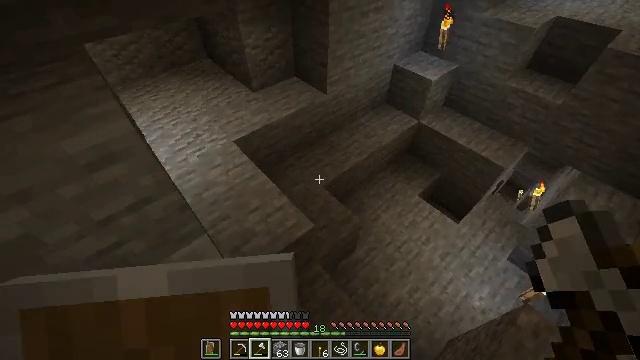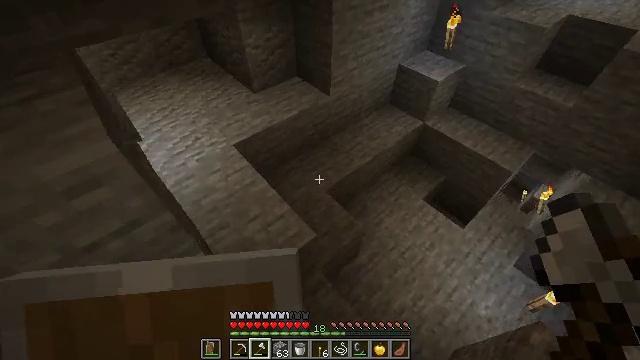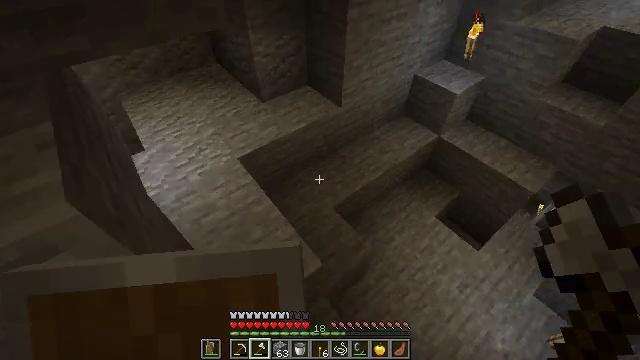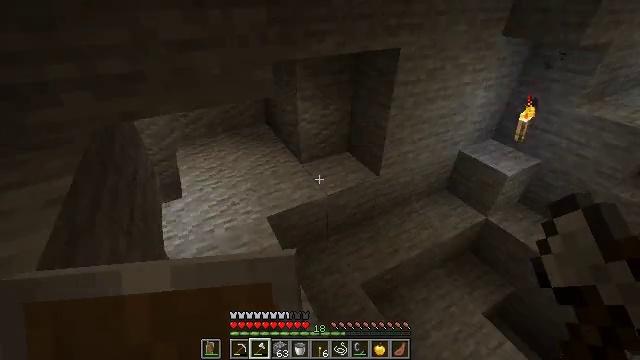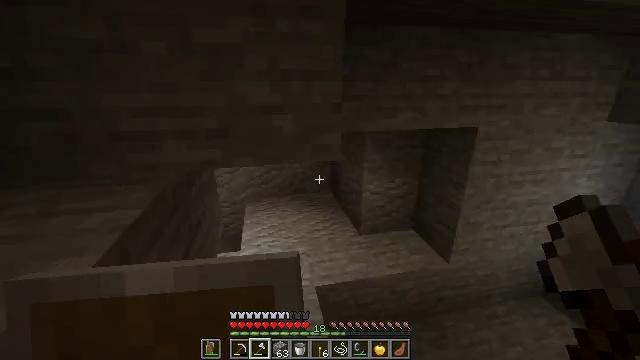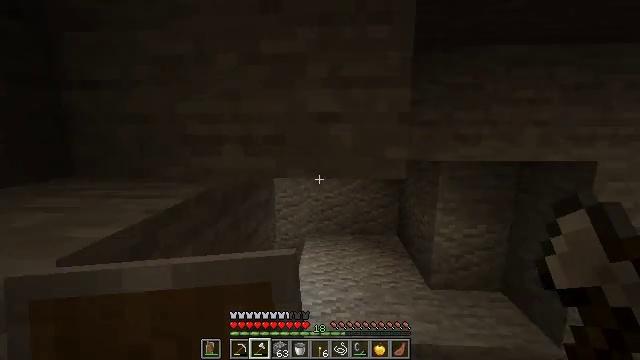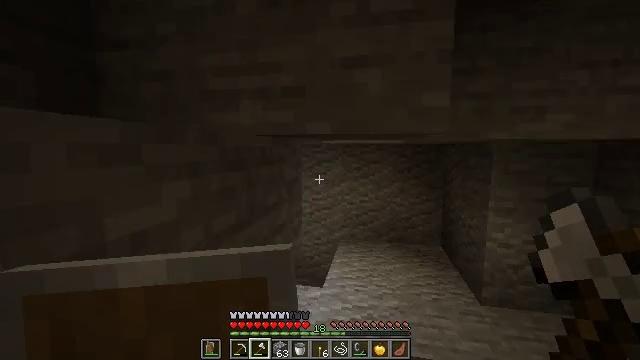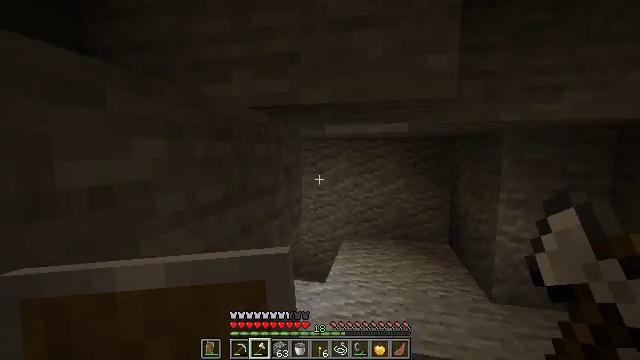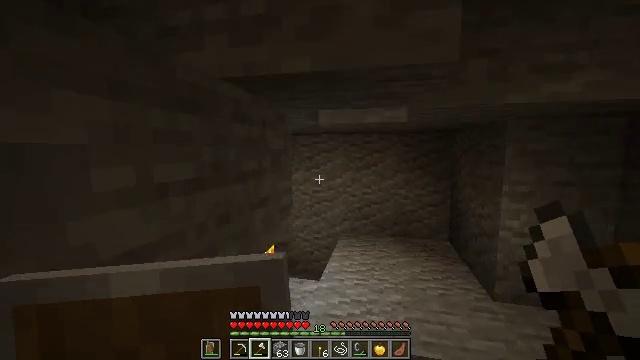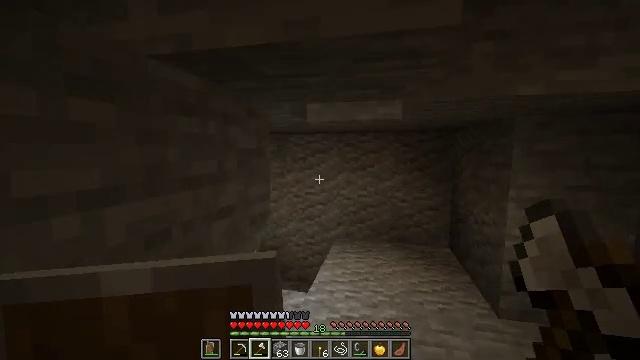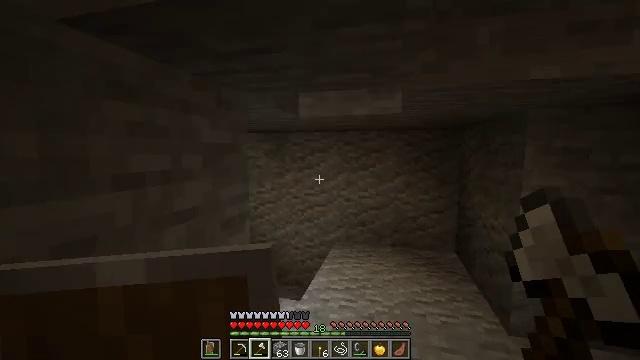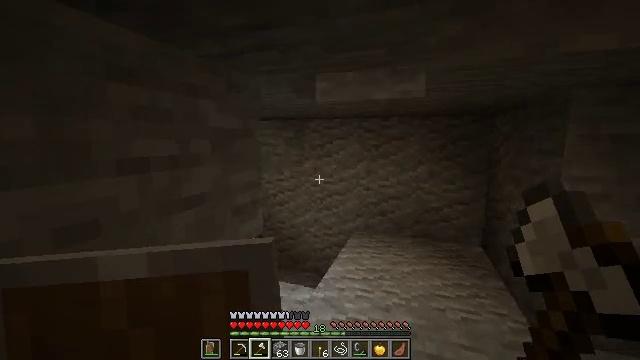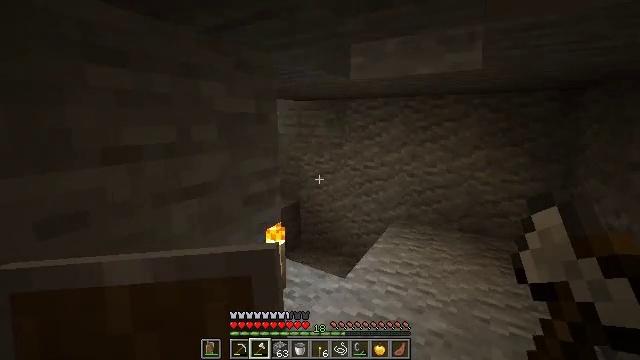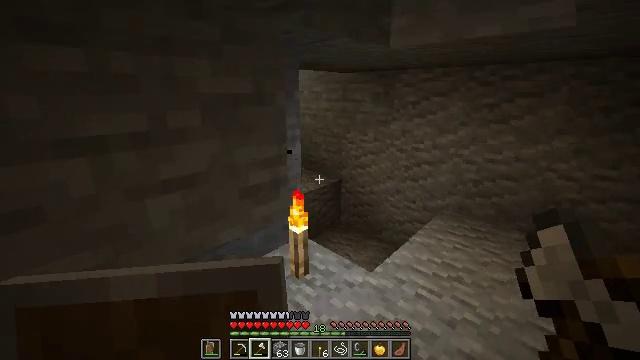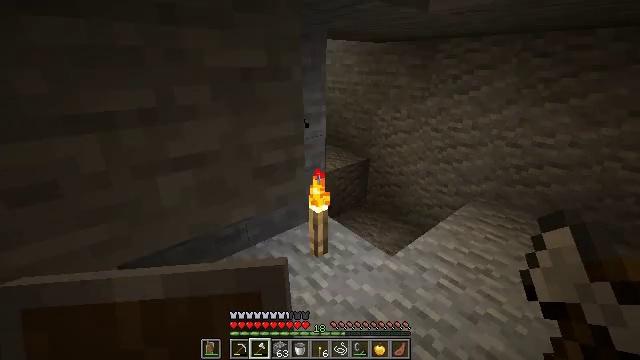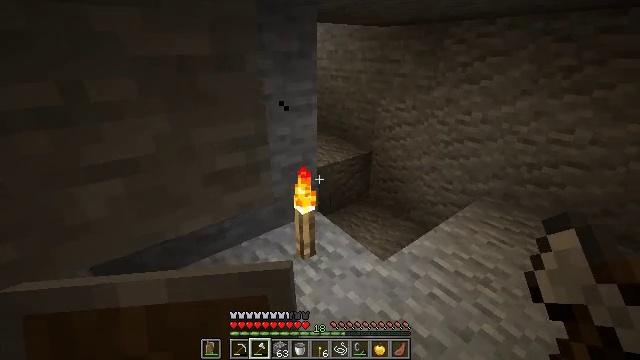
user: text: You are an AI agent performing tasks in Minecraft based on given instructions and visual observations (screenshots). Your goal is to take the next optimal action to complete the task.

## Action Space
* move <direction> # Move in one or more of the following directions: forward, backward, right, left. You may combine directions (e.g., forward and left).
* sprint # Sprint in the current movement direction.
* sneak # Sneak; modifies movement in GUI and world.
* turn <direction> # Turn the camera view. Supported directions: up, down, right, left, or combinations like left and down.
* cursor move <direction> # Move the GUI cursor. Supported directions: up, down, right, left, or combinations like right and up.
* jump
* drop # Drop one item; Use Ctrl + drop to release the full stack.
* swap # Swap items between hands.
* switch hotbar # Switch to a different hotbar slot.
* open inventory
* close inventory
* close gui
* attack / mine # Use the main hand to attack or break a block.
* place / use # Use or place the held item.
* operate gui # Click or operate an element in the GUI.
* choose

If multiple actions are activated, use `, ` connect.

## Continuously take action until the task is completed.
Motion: motion action
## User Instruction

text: Kill flying mobs.
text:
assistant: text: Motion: move forward
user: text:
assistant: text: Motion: move forward, turn left
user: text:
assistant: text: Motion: move forward, turn left and up
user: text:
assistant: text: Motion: move forward, turn left and up
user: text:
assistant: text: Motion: move forward, turn left and up
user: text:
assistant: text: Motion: move forward, turn left and up
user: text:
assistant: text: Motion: move forward, turn left
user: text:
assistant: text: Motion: move forward
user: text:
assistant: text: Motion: move forward and move right
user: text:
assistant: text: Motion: move forward and move right, turn left
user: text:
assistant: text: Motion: move forward and move right, turn left and down
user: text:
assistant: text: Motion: move forward and move right, turn left and down
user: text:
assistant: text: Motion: move forward and move right, turn left and down
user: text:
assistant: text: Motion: move forward and move right, turn left and down
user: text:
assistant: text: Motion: move forward and move right, turn left and down
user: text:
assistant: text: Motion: move right, turn left and down
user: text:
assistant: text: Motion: no_op
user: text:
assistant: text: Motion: no_op
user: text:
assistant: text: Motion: no_op
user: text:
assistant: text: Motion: no_op
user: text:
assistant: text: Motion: no_op
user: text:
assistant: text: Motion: turn up
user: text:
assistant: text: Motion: move right, turn left and up
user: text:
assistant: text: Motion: move forward and move right, turn left and up
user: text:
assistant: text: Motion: move forward and move right, turn left and up
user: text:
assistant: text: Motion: move forward and move right, turn left
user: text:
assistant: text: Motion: move forward and move right, sprint, turn left
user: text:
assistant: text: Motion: move forward and move right, sprint, turn left
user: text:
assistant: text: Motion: move forward and move right, sprint, turn left
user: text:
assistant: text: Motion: move forward and move right, sprint, turn left